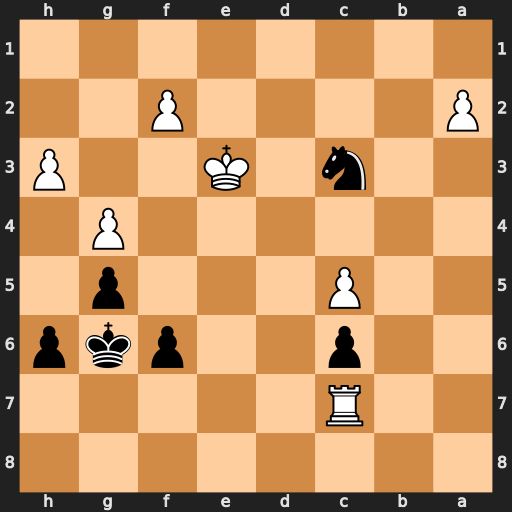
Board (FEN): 8/2R5/2p2pkp/2P3p1/6P1/2n1K2P/P4P2/8
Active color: b
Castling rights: -
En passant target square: -
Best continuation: Nd5+ Ke4 Nxc7